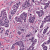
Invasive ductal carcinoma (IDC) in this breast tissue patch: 1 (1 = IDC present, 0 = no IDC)